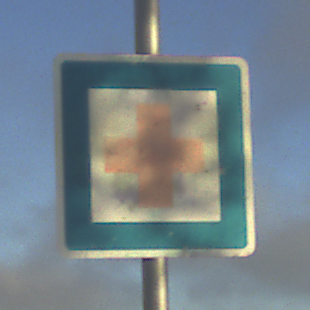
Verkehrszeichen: ErsteHilfe
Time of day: SunriseSunset
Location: Outdoor (Nature)
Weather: PartlyCloudy
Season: NotSpecified
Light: Natural